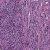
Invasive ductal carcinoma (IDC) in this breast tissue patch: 1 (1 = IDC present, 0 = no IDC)